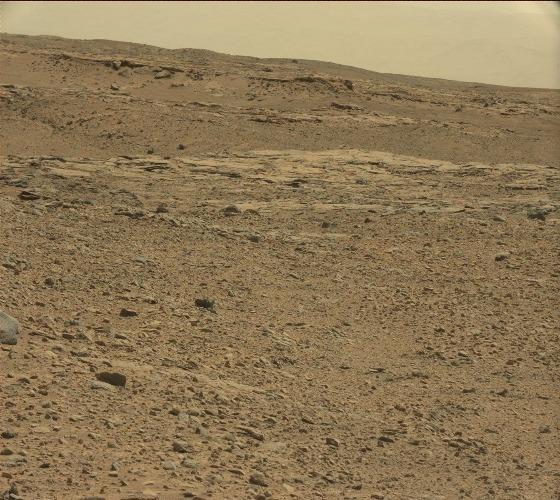
Terrain classes present: Bedrock, Gravel / Sand / Soil, Rock, Sky / Distant Mountains